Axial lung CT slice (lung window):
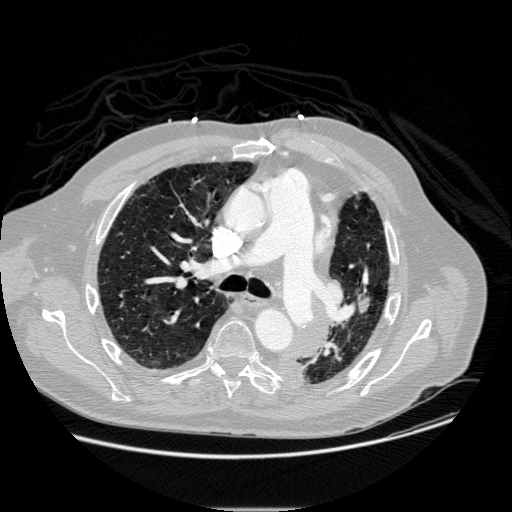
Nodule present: yes
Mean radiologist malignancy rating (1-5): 3.5